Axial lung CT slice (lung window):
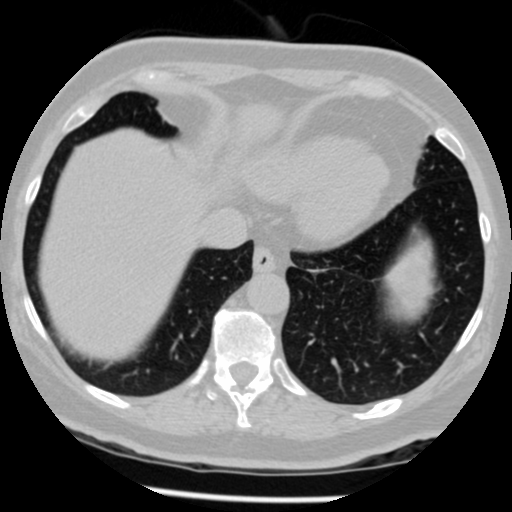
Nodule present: no